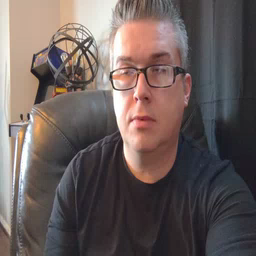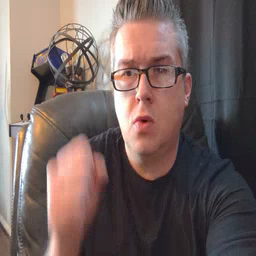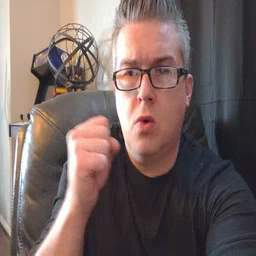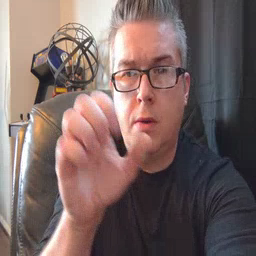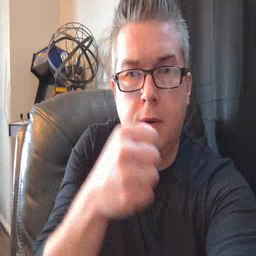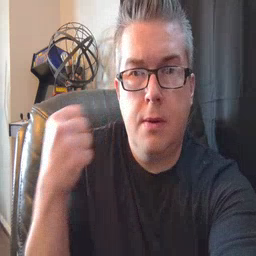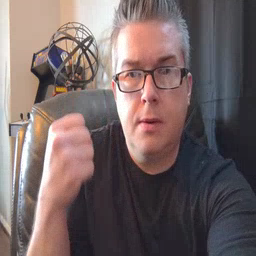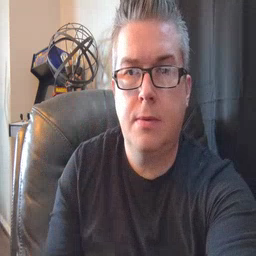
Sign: refrigerator